Question: I am using GGPLOT2 to make a forest plot and since I have added in a line of code to change one of the points shape to a diamond, I am getting a double legend ( pic below )

Anyone know how I can keep the colour coded legend, but with the diamond shape from the black legend? And get rid of the black legend!
'''
p2 = ggplot(data=Forestplot,
aes(x = Group,y = RiskRatio, ymin = LowerLimit,
ymax = UpperLimit, shape = Group ))+
geom_pointrange(aes(col=Group, shape = Group))+
scale_shape_manual(values = c(5, 20, 20, 20, 20)) +
geom_hline(aes(fill=Group),yintercept =0, linetype=2)+
xlab('Trait')+ ylab("Effect Size (95% Confidence Interval)")+
geom_errorbar(aes(ymin=LowerLimit, ymax=UpperLimit,col=Group),width=0.5,cex=1)+
facet_wrap(~Condition,strip.position="left",nrow=9,scales = "free_y") +
theme(plot.title=element_text(size=16,face="bold"),
axis.text.y=element_blank(),
axis.ticks.y=element_blank(),
axis.text.x=element_text(face="bold"),
axis.title=element_text(size=12,face="bold"),
strip.text.y = element_text(hjust=0,vjust = 1,angle=180,face="bold"))+
coord_flip() + guides(col = guide_legend(reverse = TRUE))
p2
'''
This is my first time posting, please let me know if there is more information needed.
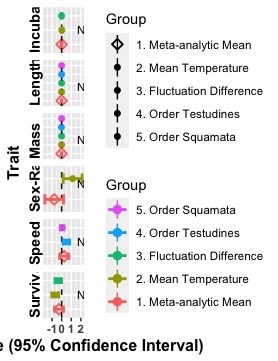
Answer: You need to apply the reverse order to both 'color' and 'shape' aesthetics. Check the exemple below:
'''
library(ggplot2)
ggplot(iris) +
aes(Sepal.Length, Sepal.Width, color = Species, shape = Species) +
geom_point() +
guides(color = guide_legend(reverse = TRUE))
ggplot(iris) +
aes(Sepal.Length, Sepal.Width, color = Species, shape = Species) +
geom_point() +
guides(color = guide_legend(reverse = TRUE), shape = guide_legend(reverse = TRUE))
'''